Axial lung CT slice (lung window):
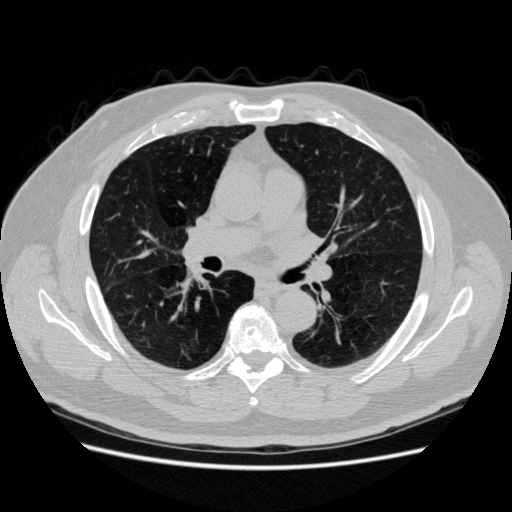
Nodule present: no